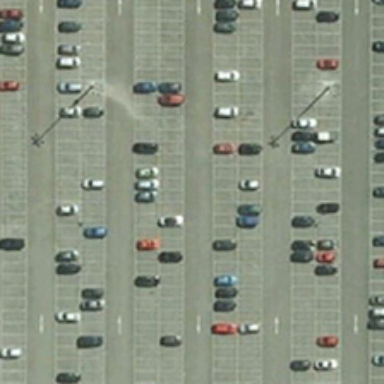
Some cars are parked sparsely in a large parking lot .